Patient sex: M
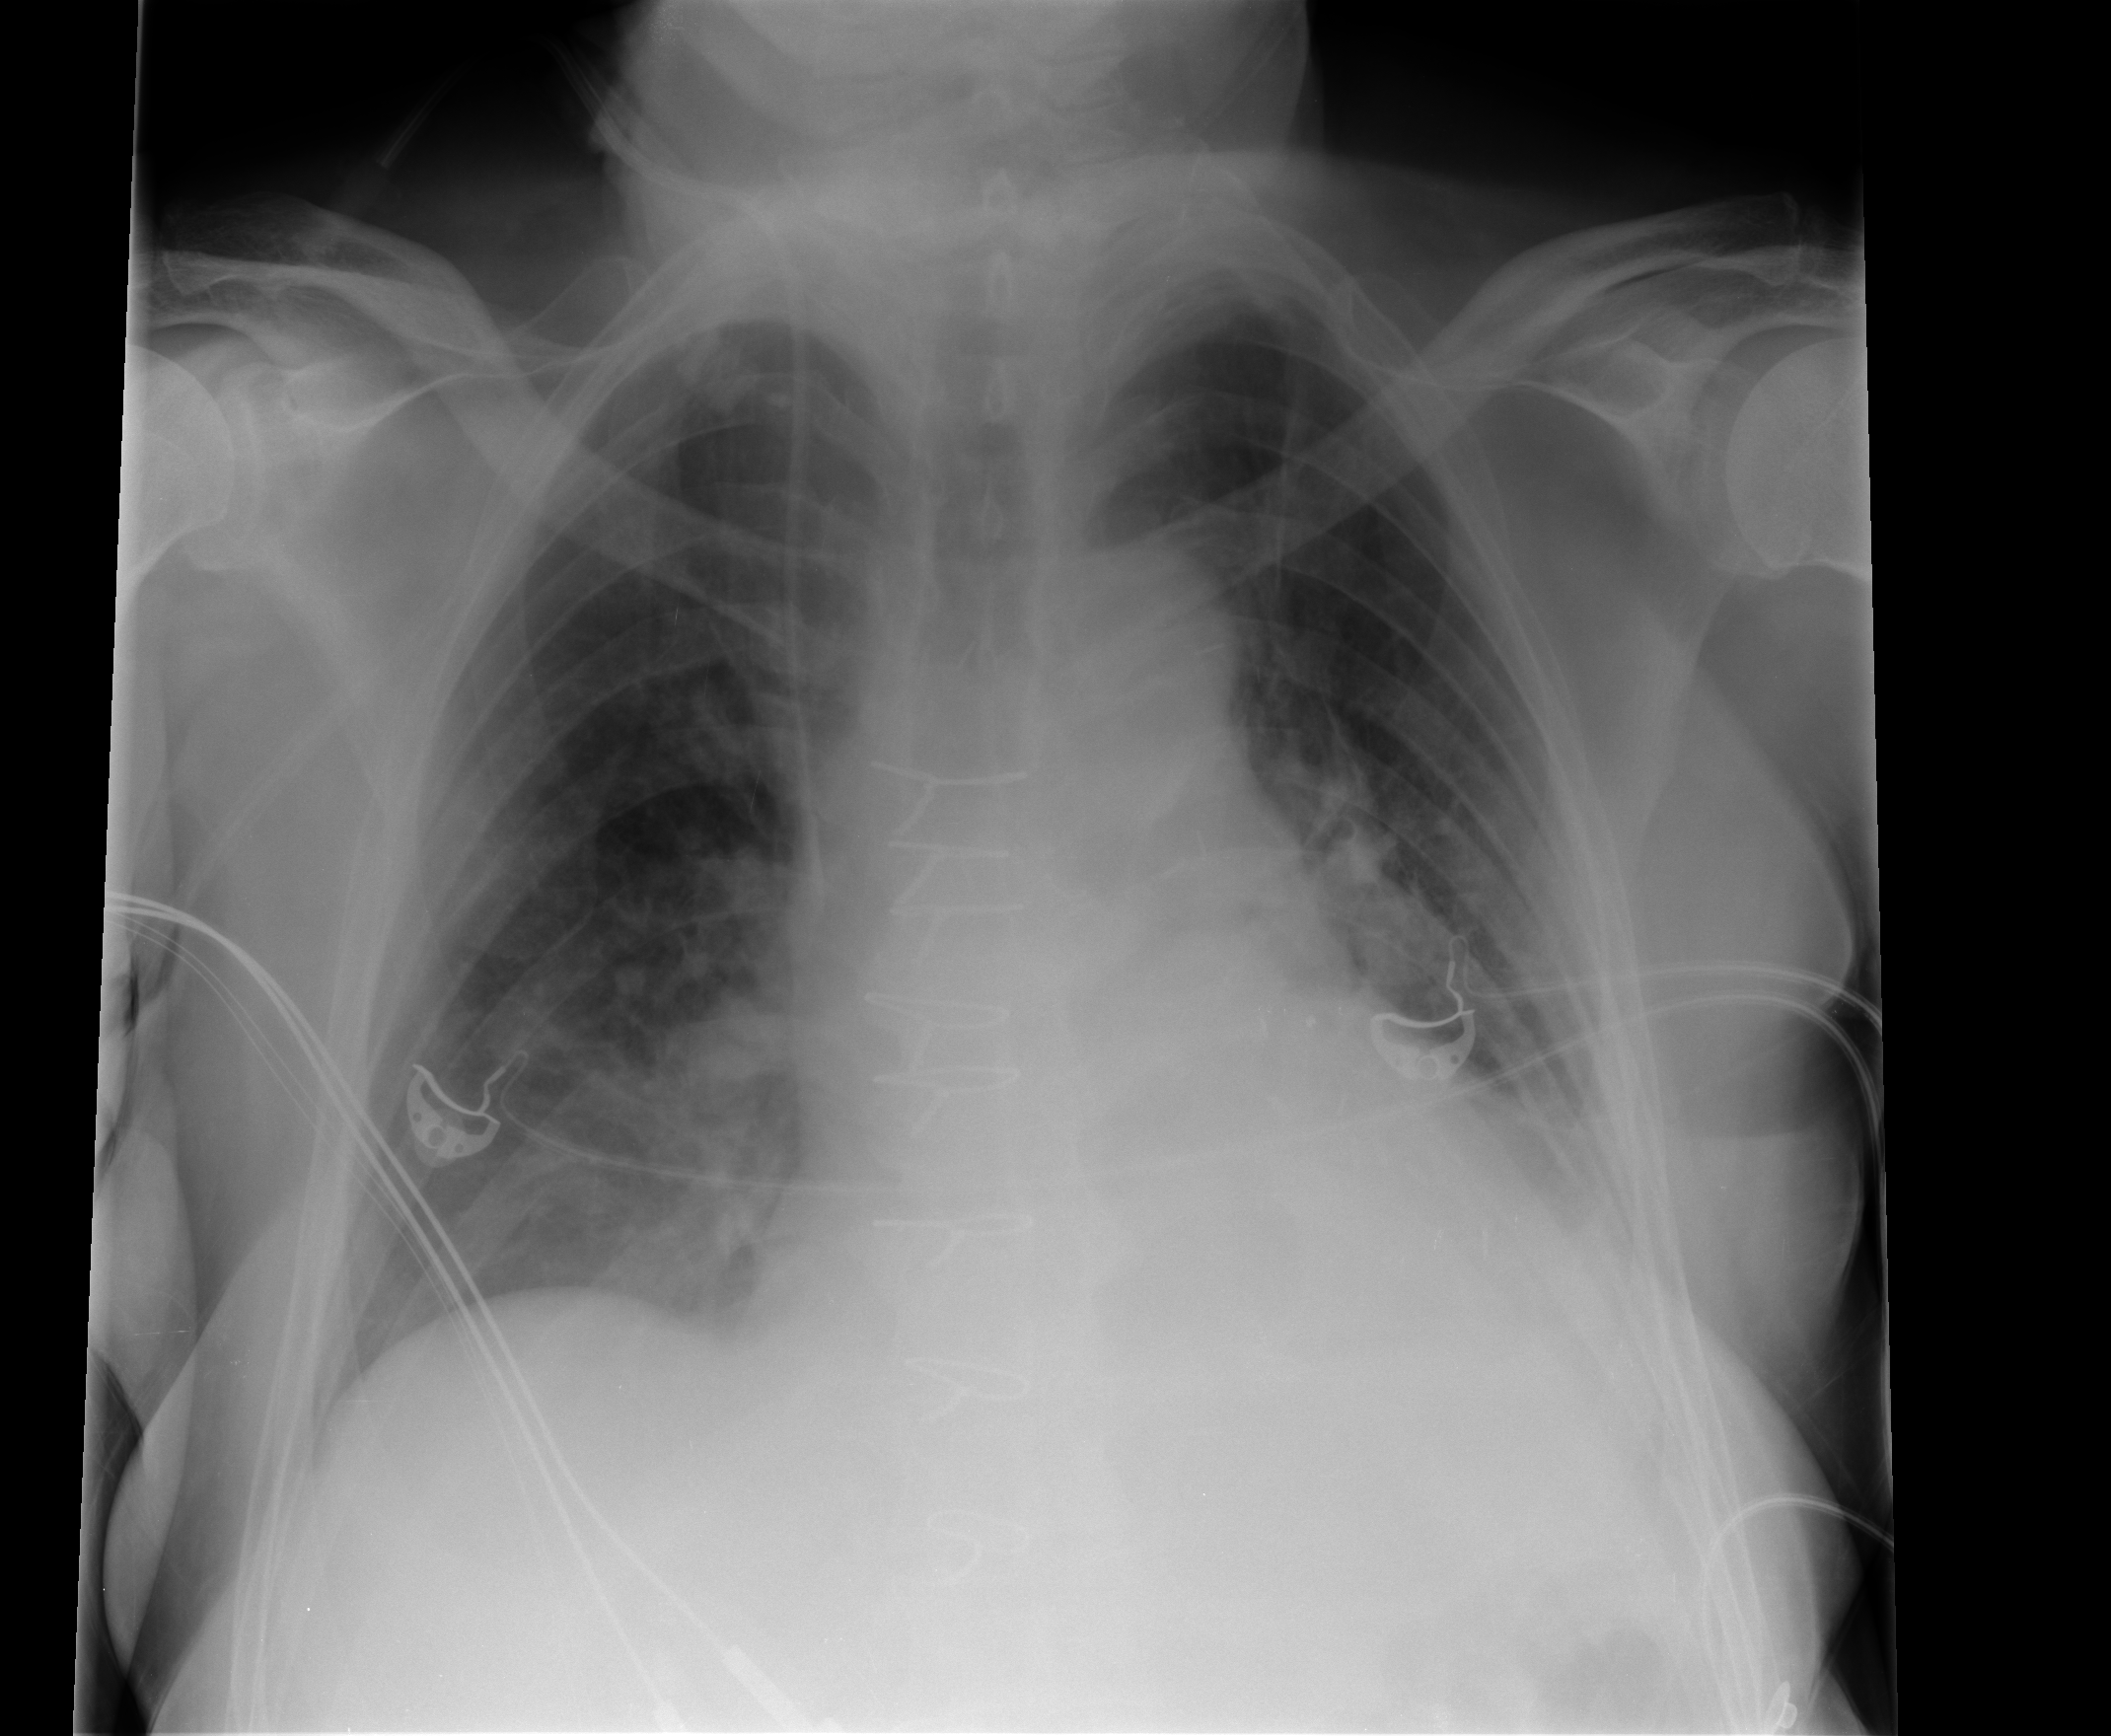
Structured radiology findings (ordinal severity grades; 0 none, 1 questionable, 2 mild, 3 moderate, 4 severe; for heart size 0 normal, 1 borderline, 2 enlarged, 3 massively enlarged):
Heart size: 2
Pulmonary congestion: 2
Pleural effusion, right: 0
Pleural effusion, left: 1
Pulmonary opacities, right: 0
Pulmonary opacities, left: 0
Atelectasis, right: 1
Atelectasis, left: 1